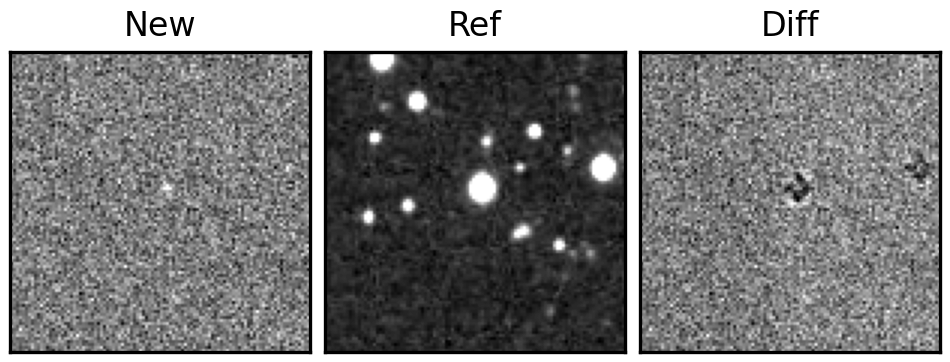
Label: bogus